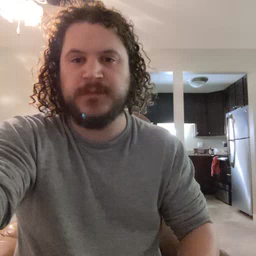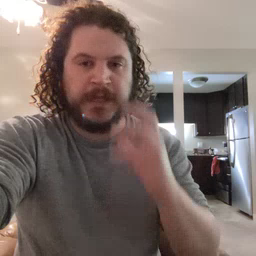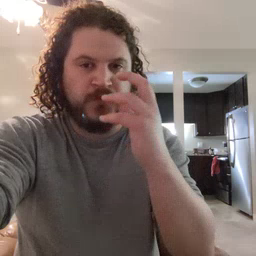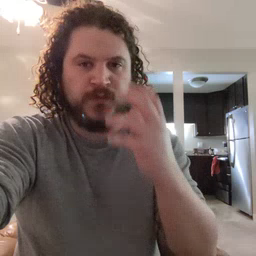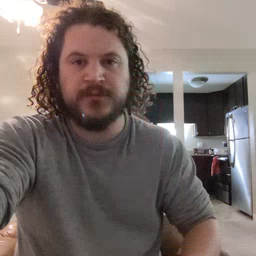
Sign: clown